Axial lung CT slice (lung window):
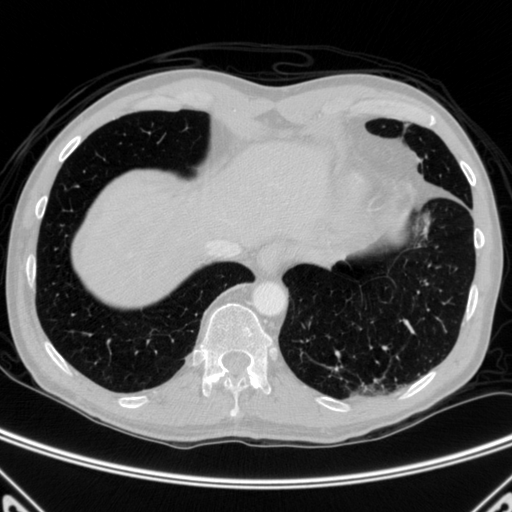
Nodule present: no